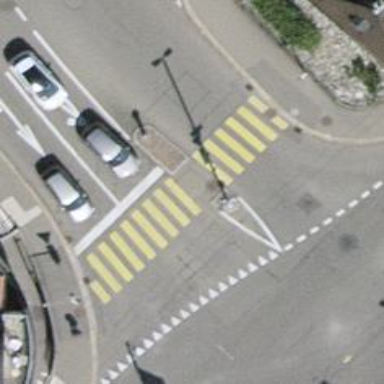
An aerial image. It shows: Uncontrolled zebra crossing with central island. The crossing is marked with zebra stripes.